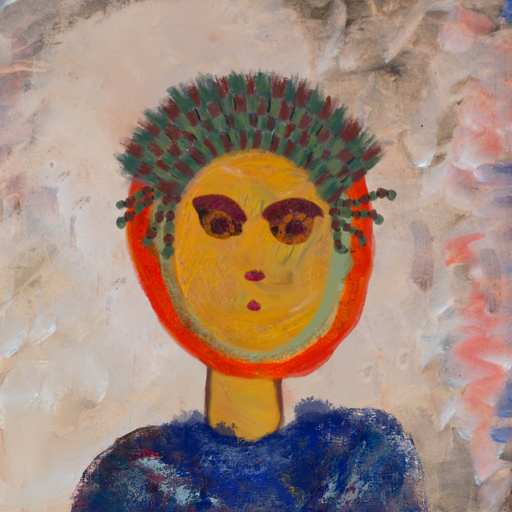
Background: Roy_Bahadur, Head And Neck Front: After_Raid, Face Front: Doll, Bust: Irani, Hair Front: Sisters, Head Accessory: After_Raid_Crown, Second Necklace: Blank, Necklace: Blank, Baby: Blank